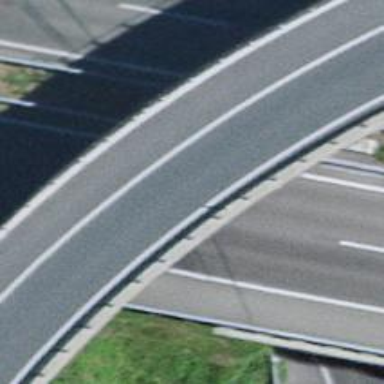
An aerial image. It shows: Bridge over motorway_link.